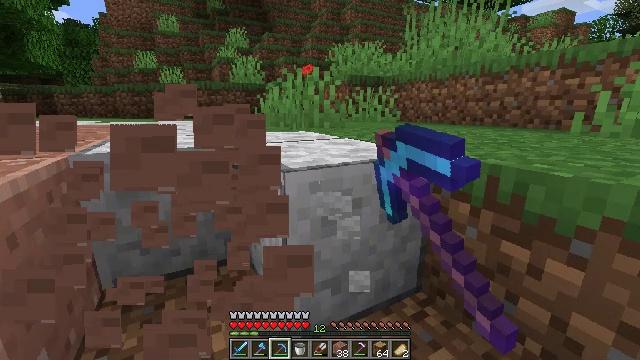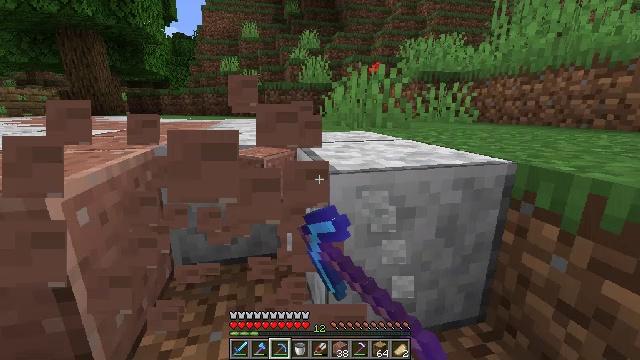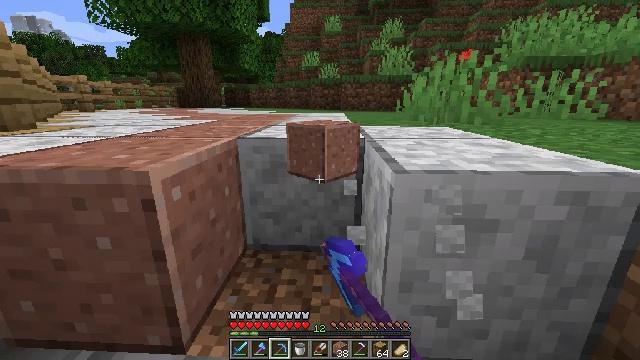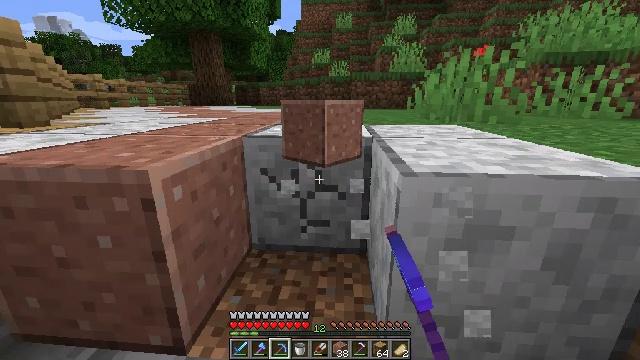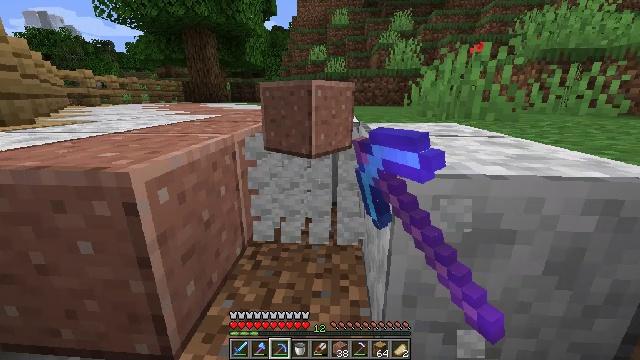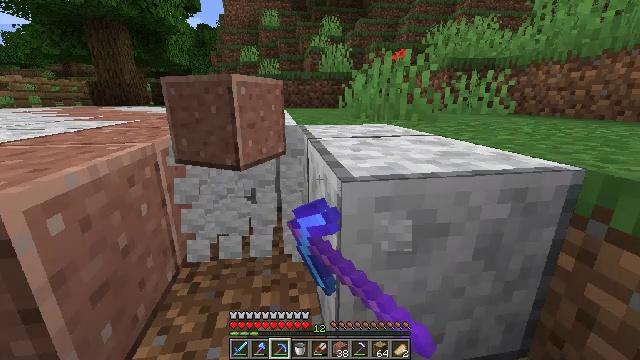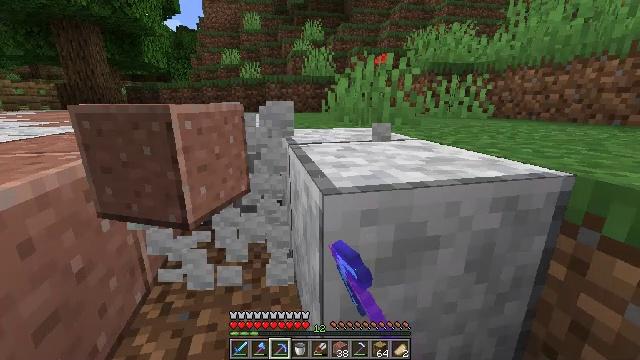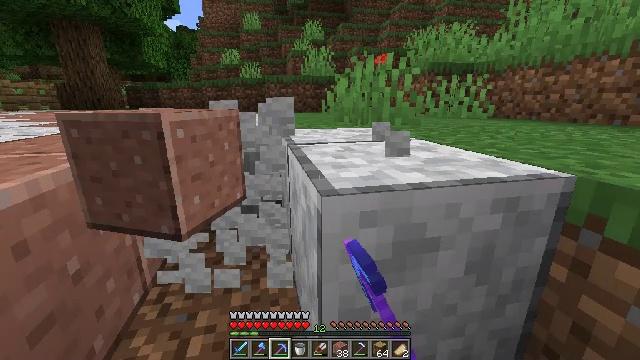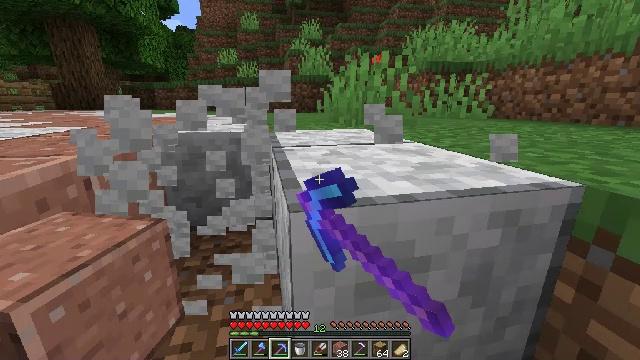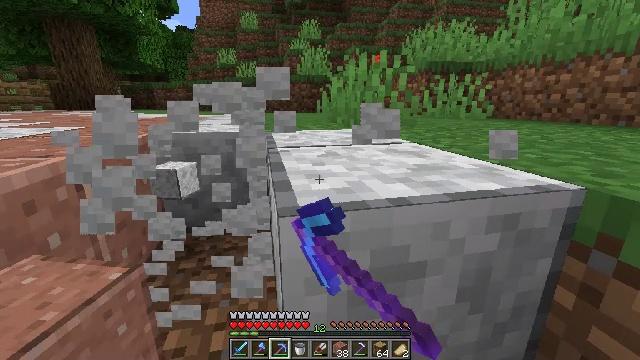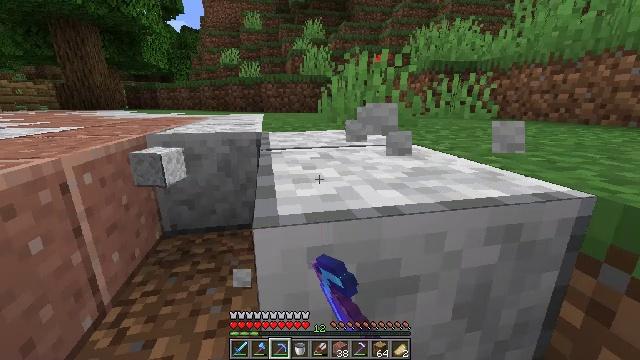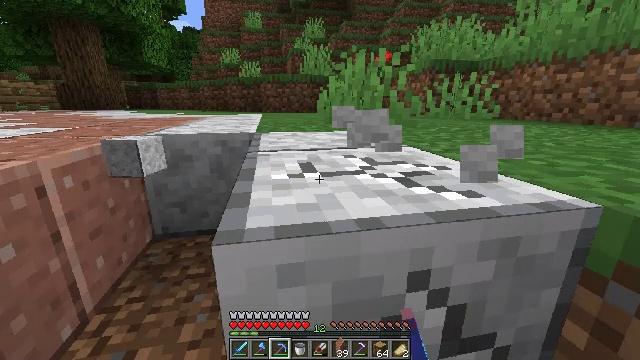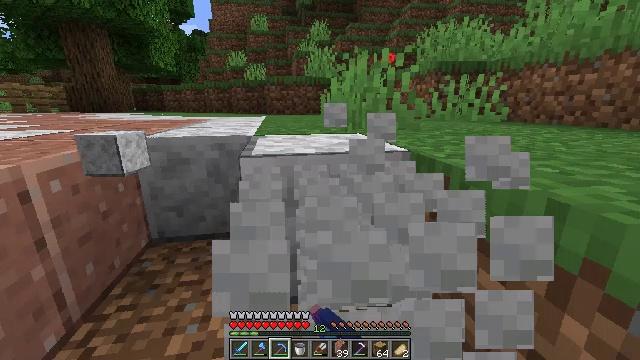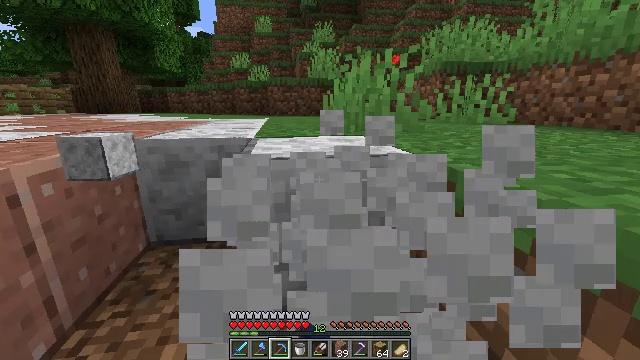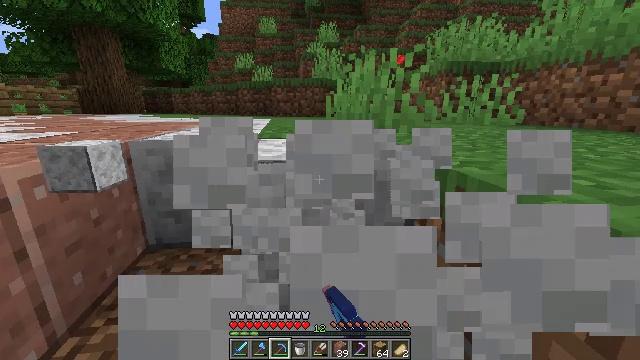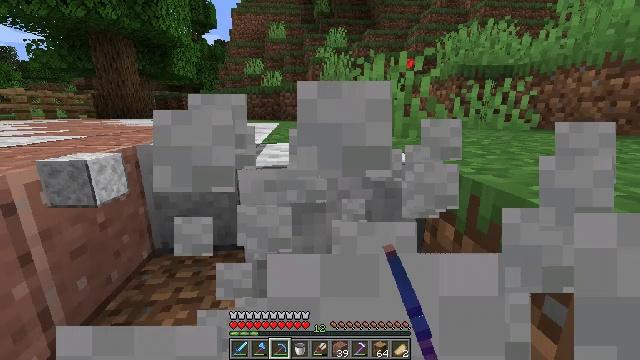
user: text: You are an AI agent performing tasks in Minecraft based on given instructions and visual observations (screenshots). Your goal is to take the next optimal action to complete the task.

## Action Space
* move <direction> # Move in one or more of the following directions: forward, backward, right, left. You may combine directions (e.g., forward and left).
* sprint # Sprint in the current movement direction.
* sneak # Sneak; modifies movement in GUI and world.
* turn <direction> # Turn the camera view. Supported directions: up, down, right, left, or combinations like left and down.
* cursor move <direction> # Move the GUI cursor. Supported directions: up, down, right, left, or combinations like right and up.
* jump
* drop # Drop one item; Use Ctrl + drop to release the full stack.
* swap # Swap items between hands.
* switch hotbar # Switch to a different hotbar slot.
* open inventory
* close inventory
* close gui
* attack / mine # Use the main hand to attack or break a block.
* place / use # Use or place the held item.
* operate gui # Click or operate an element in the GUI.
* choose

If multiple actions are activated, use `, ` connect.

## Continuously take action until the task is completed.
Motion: motion action
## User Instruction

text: Gather polished diorite from a structure.
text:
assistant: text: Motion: move forward, sneak, turn left, attack / mine
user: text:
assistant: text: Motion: move forward, sneak, turn left and down, attack / mine
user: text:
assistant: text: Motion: move forward, sneak, turn left, attack / mine
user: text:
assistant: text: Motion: move forward, sneak, attack / mine
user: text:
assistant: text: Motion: move forward, sneak, turn right, attack / mine
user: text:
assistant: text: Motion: move forward and move right, sneak, turn right, attack / mine
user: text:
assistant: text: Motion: move forward and move right, sneak, attack / mine
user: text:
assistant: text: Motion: move forward and move right, sneak, attack / mine
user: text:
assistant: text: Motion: move forward and move right, sneak, attack / mine
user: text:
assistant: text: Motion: move forward and move right, sneak, attack / mine
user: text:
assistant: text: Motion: move forward and move right, sneak, attack / mine
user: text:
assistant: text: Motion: move forward, sneak, turn left, attack / mine
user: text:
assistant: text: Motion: move forward, sneak, attack / mine
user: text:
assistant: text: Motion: move forward, sneak, attack / mine
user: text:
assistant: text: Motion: move forward, sneak, turn left, attack / mine
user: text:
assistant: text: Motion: move forward, sneak, turn left, attack / mine
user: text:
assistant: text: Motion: move forward, sneak, attack / mine
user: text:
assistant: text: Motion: move forward, sneak, turn left, attack / mine
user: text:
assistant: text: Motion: move forward, sneak, attack / mine
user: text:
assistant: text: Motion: move forward, sneak, turn left, attack / mine
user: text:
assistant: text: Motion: move forward, sneak, turn left, attack / mine
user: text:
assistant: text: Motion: move forward, sneak, turn left, attack / mine
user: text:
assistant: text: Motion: move forward, sneak, turn left and down, attack / mine
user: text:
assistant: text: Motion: move forward, sneak, turn left, attack / mine
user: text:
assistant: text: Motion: sneak, attack / mine